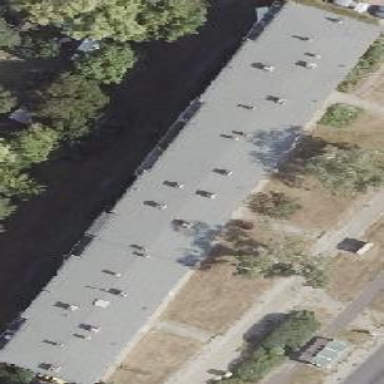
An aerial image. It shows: Flat-roofed apartment building.